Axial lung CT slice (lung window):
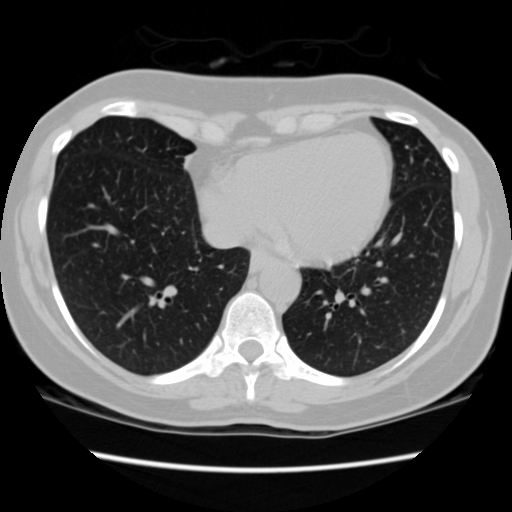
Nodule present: no